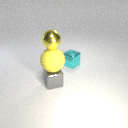
small yellow metal sphere above small gray metal cube